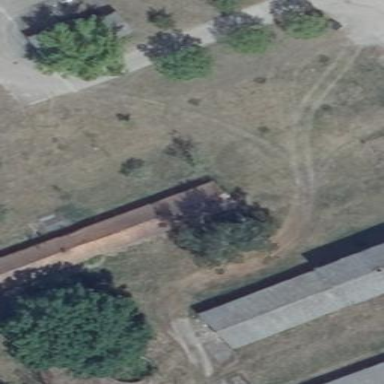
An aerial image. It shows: Farm auxiliary building.